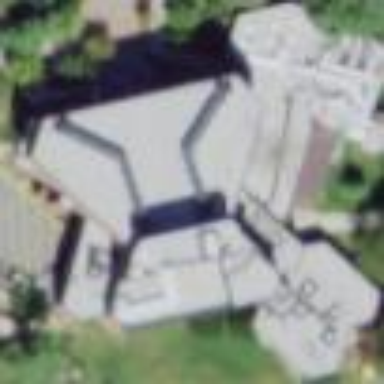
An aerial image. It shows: University building that houses theatre.